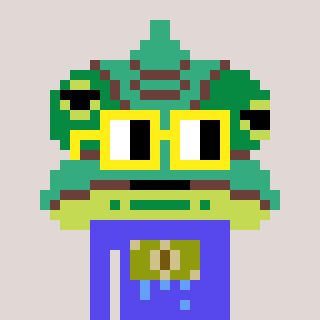
a pixel art character with square yellow glasses, a chameleon-shaped head and a computerblue-colored body on a warm background